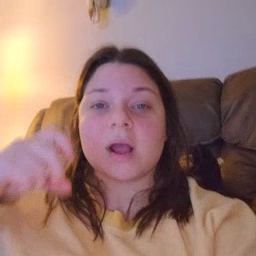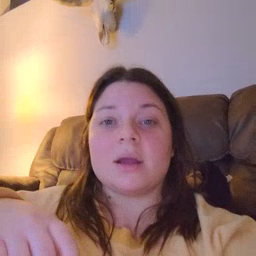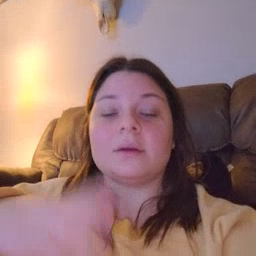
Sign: dry